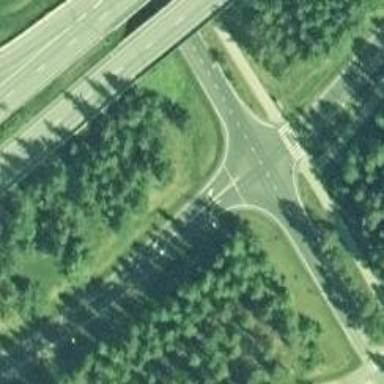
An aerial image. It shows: Trunk link road with asphalt surface.